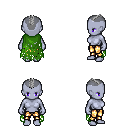
a pixel art fantasy rpg character, female body template, dark elf, purple skin, green tattered cape, gold greaves, gray short mohawk hairstyle, four views (front, back, left, right), 2x2 character sprite sheet, small pixel art, hard edges, no anti-aliasing